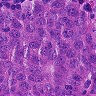
Metastatic tissue present: yes